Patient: sex M, age 66
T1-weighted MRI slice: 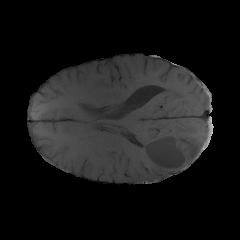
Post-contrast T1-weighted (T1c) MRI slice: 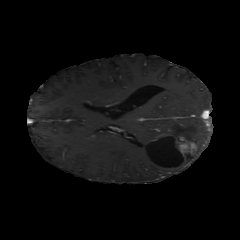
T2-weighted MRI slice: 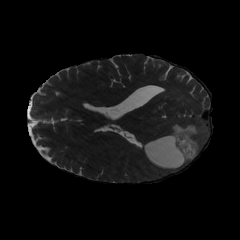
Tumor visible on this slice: yes
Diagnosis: Glioblastoma, IDH-wildtype
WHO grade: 4